Milling tool wear sample.
Tool blade image: 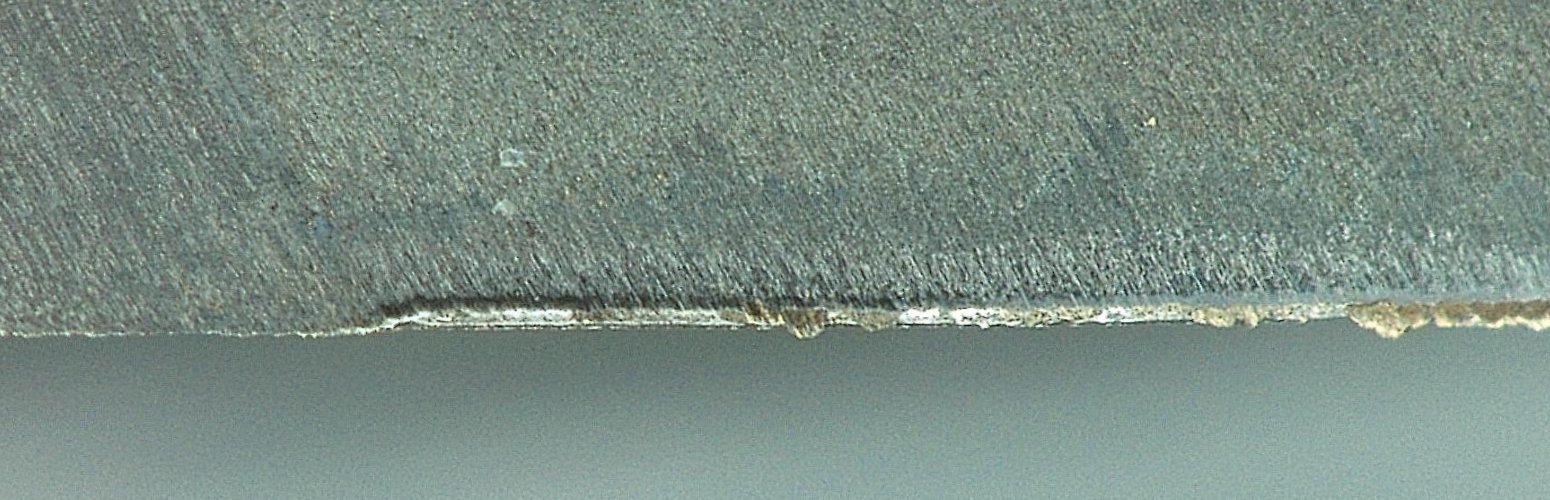
Chip image: 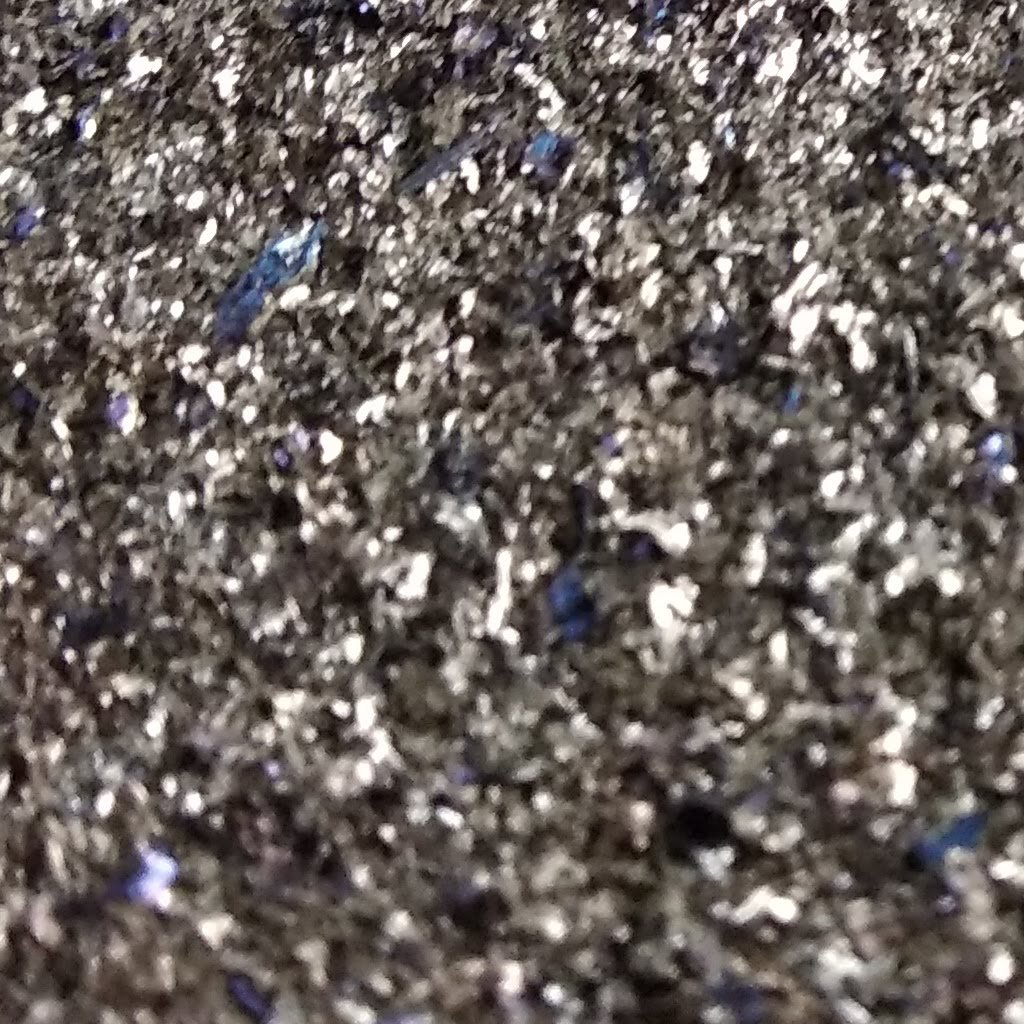
Workpiece image: 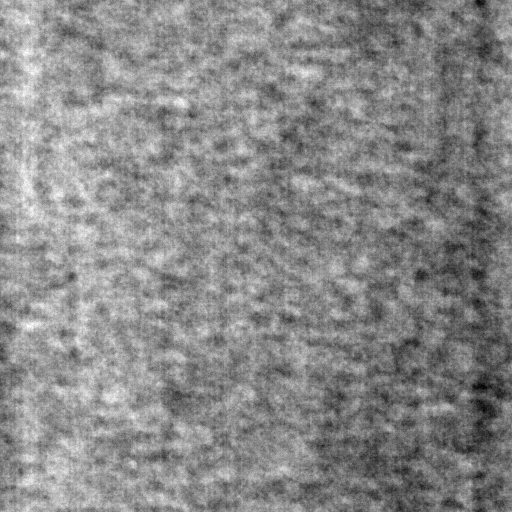
Tool wear state: used
Gaps: 22.07
Flank wear: 86.07
Overhang: 10.89
Force-signal Mel-spectrograms (X, Y, Z axes): 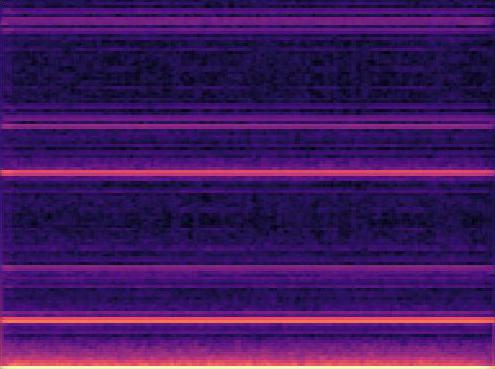 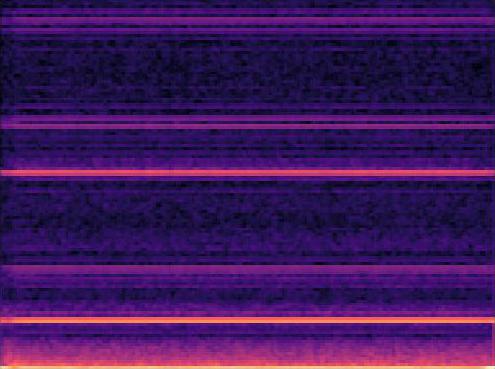 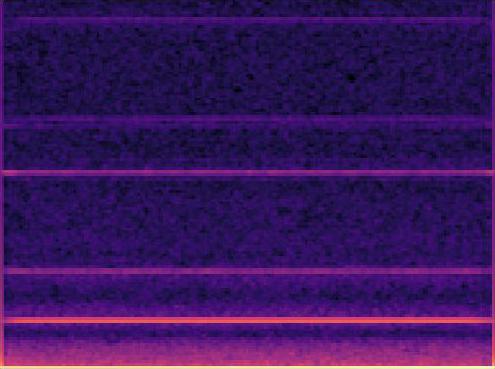
Force-signal scalograms (X, Y, Z axes): 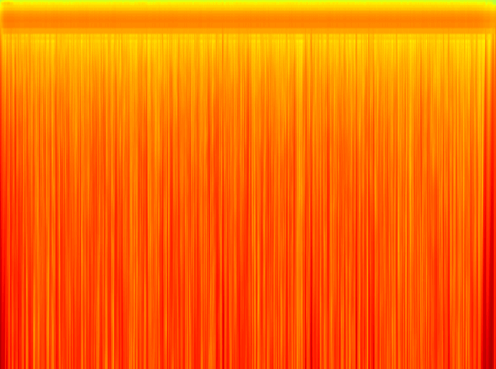 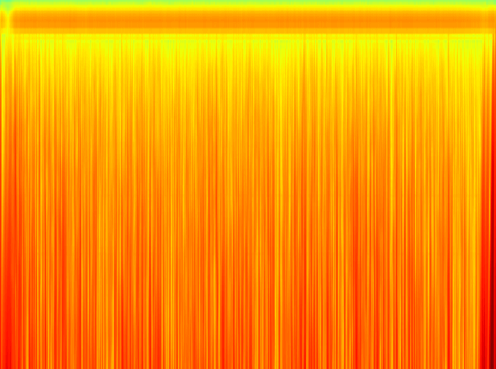 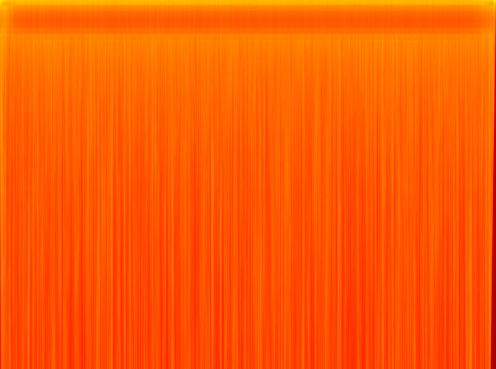
Force phase: steady_state_stabilization_wear